Question: I created a File Cleanup Provider that is inherits system.web.management.webeventprovider.
'''
Public Class FileCleanupProvider
Inherits System.Web.Management.WebEventProvider
Private Const StateFIleFolderPath As String = "StateData/"
Public Overrides Sub Initialize(ByVal name As String, ByVal config As System.Collections.Specialized.NameValueCollection)
MyBase.Initialize(name, config)
End Sub
Public Overrides Sub Flush()
' not required
End Sub
Public Overrides Sub ProcessEvent(ByVal raisedEvent As System.Web.Management.WebBaseEvent)
Dim DateTimeRaised As DateTime = raisedEvent.EventTime
' Remove files
Dim FilePath As String = IO.Path.Combine(HttpRuntime.AppDomainAppPath, StateFIleFolderPath)
For Each FileName In IO.Directory.GetFiles(FilePath)
If (DateTimeRaised - IO.File.GetCreationTime(FileName)) > TimeSpan.FromHours(6) Then
IO.File.Delete(FileName)
End If
Next
End Sub
Public Overrides Sub ShutDown()
'Clean up on shut down
Dim FilePath As String = IO.Path.Combine(HttpRuntime.AppDomainAppPath, StateFIleFolderPath)
For Each FileName In IO.Directory.GetFiles(FilePath)
IO.File.Delete(FileName)
Next
End Sub
End Class
'''
And I configure in web.config this
'''
<healthMonitoring enabled="true" heartbeatInterval="5">
<providers>
<add name="FileCleanupProvider" type="System.Web.Management.WebEventProvider"/>
</providers>
<profiles>
<remove name="Default"/>
<add name="Default" minInstances="1" maxLimit="Infinite" minInterval="00:01:00" custom=""/>
</profiles>
<eventMappings>
<remove name="Heartbeats"/>
<add name="Heartbeats" type="System.Web.Management.WebHeartbeatEvent,System.Web,Version=2.0.0.0,Culture=neutral,PublicKeyToken=b03f5f7f11d50a3a" startEventCode="0" endEventCode="<PHONE>" />
</eventMappings>
<!--<eventMappings>
<add name="FileCleanupEvent" type="System.Web.Management.WebHeartbeatEvent" startEventCode="0" endEventCode="<PHONE>"/>
</eventMappings>-->
<rules>
<clear/>
<add name="FileCleanupRule" eventName="Heartbeats" provider="FileCleanupProvider" profile="Default"/>
</rules>
</healthMonitoring>
'''
But I got one problem that.

How can I solve that?
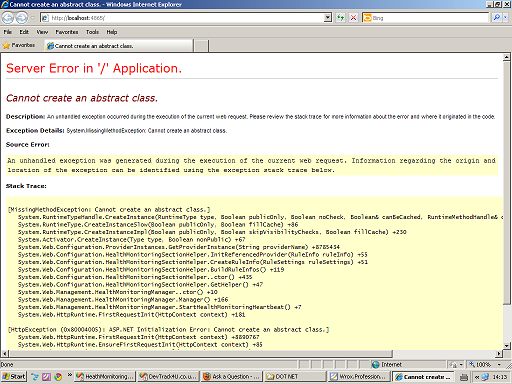
Answer: You need to specify your class in the configuration:
'''
<add name="FileCleanupProvider" type="YourNameSpace.FileCleanupProvider,AssemblyName,Version=0.0.0.0,Culture=neutral,PublicKeyToken=PublicKeyHere"/>
'''
The .NET is creating instance of the class on the fly, so the class must be "valid".